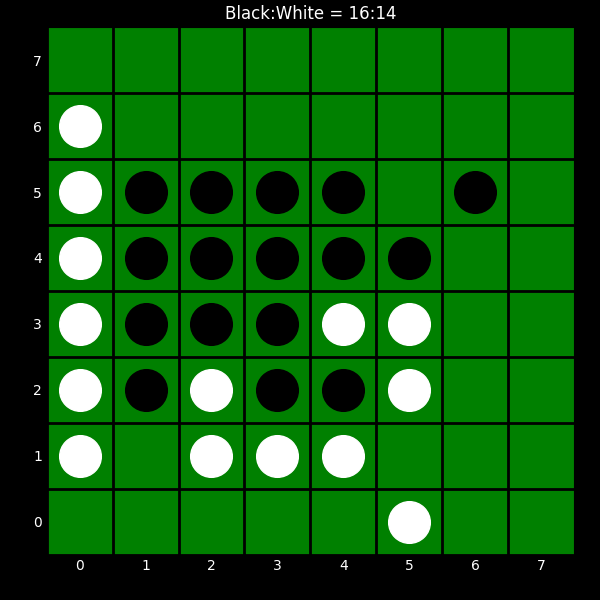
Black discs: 16
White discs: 14